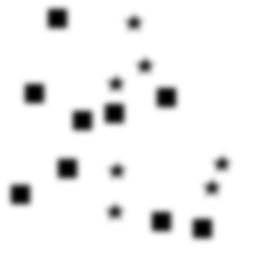
Squares: 9
Triangles: 0
Stars: 7
Total shapes: 16